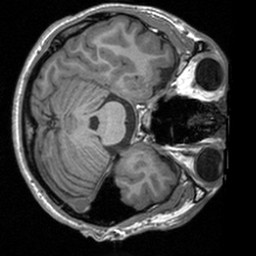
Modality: T1w
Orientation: axial
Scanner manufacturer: siemens
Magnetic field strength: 3 T
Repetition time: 1.9 s
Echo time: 0.00226 s